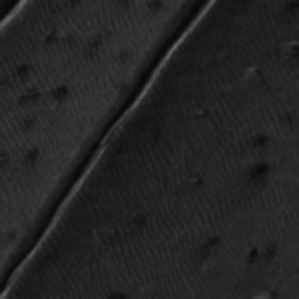
Label: frost